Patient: sex M, age 77
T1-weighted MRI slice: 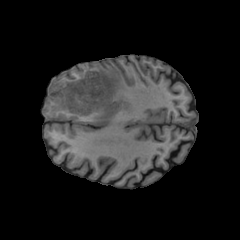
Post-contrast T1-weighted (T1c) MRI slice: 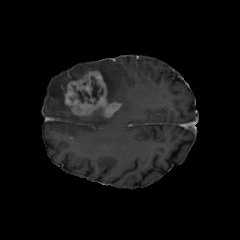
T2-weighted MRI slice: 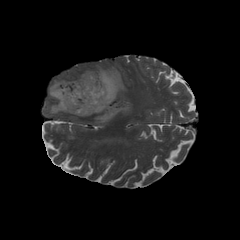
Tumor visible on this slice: yes
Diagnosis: Glioblastoma, IDH-wildtype
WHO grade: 4